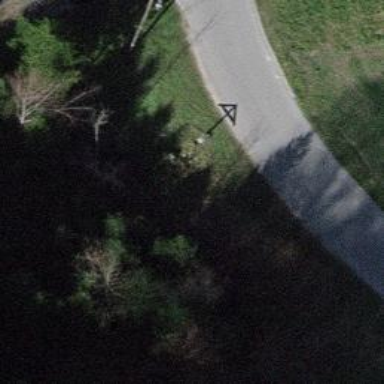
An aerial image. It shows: Historic wayside cross.